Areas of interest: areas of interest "Linyi Riverside Wanda Plaza"
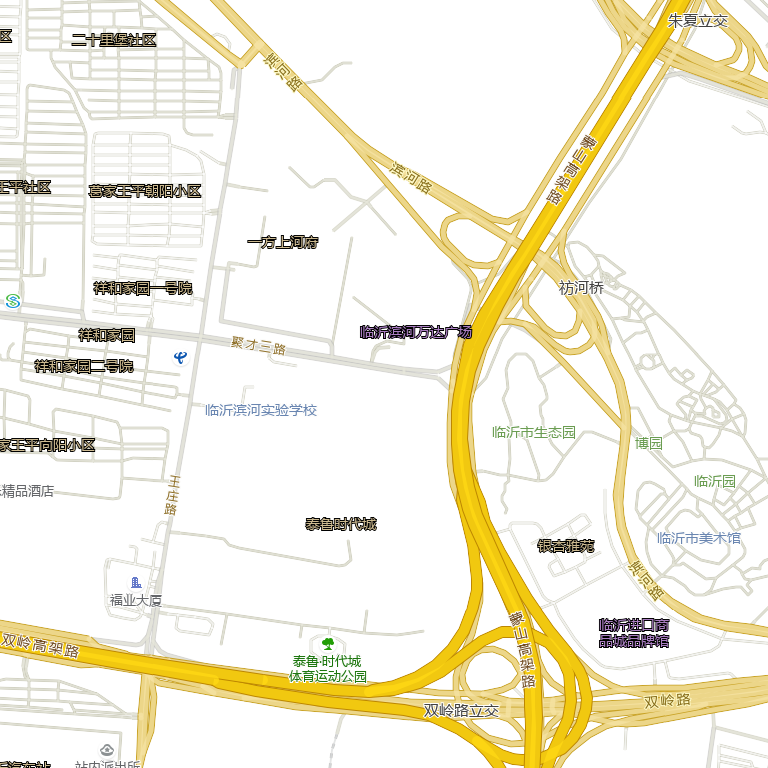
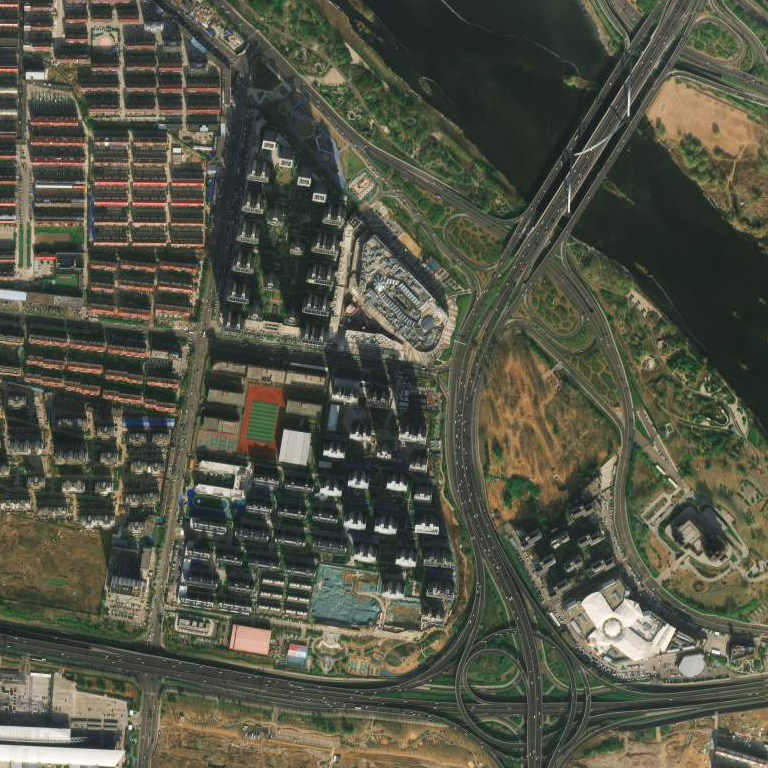